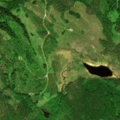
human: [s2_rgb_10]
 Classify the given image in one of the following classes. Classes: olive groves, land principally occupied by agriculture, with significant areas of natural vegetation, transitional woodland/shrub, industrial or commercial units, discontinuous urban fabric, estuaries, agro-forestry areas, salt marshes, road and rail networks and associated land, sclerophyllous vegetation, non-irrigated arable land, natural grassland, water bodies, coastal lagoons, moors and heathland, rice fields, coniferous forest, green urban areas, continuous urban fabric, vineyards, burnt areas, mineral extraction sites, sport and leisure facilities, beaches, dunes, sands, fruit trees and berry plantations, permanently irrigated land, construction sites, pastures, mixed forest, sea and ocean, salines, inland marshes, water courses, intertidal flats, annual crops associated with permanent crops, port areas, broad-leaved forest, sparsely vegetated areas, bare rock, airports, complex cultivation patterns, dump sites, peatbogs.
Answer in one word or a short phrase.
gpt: coniferous forest, mixed forest, transitional woodland/shrub